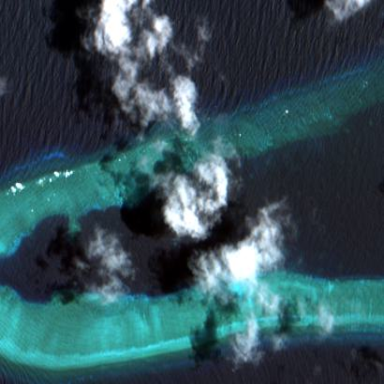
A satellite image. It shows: Beautiful natural coral reef under the sea.